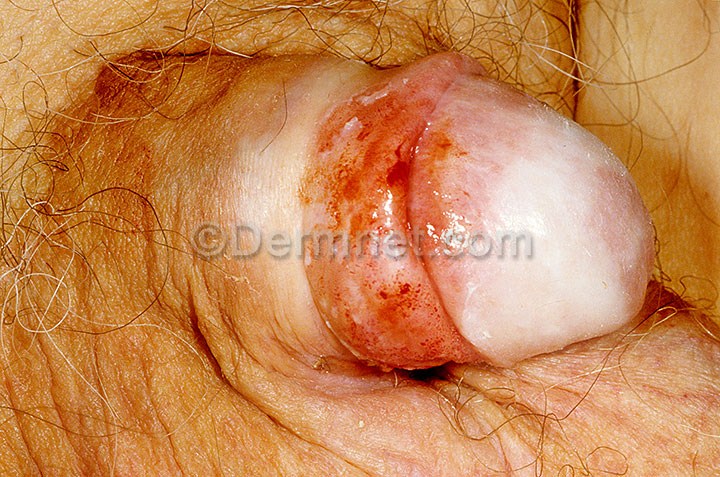
Disease: Psoriasis pictures Lichen Planus and related diseases